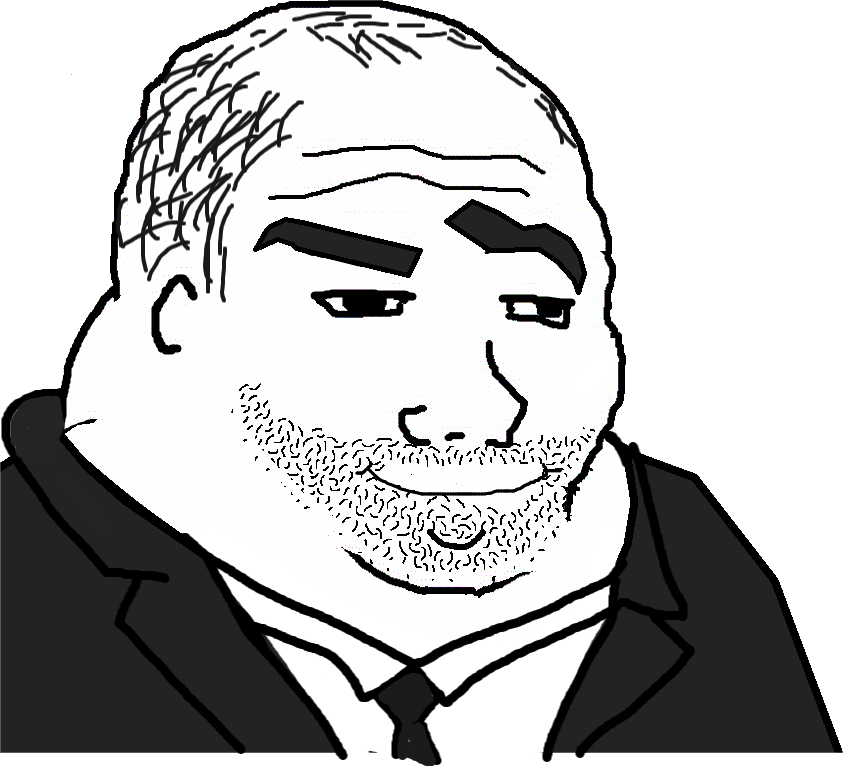
Label: 5_Blobjak